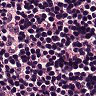
Metastatic tissue present: no